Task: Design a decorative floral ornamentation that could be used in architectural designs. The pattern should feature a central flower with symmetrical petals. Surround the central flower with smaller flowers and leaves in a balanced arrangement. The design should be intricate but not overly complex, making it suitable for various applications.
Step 434:
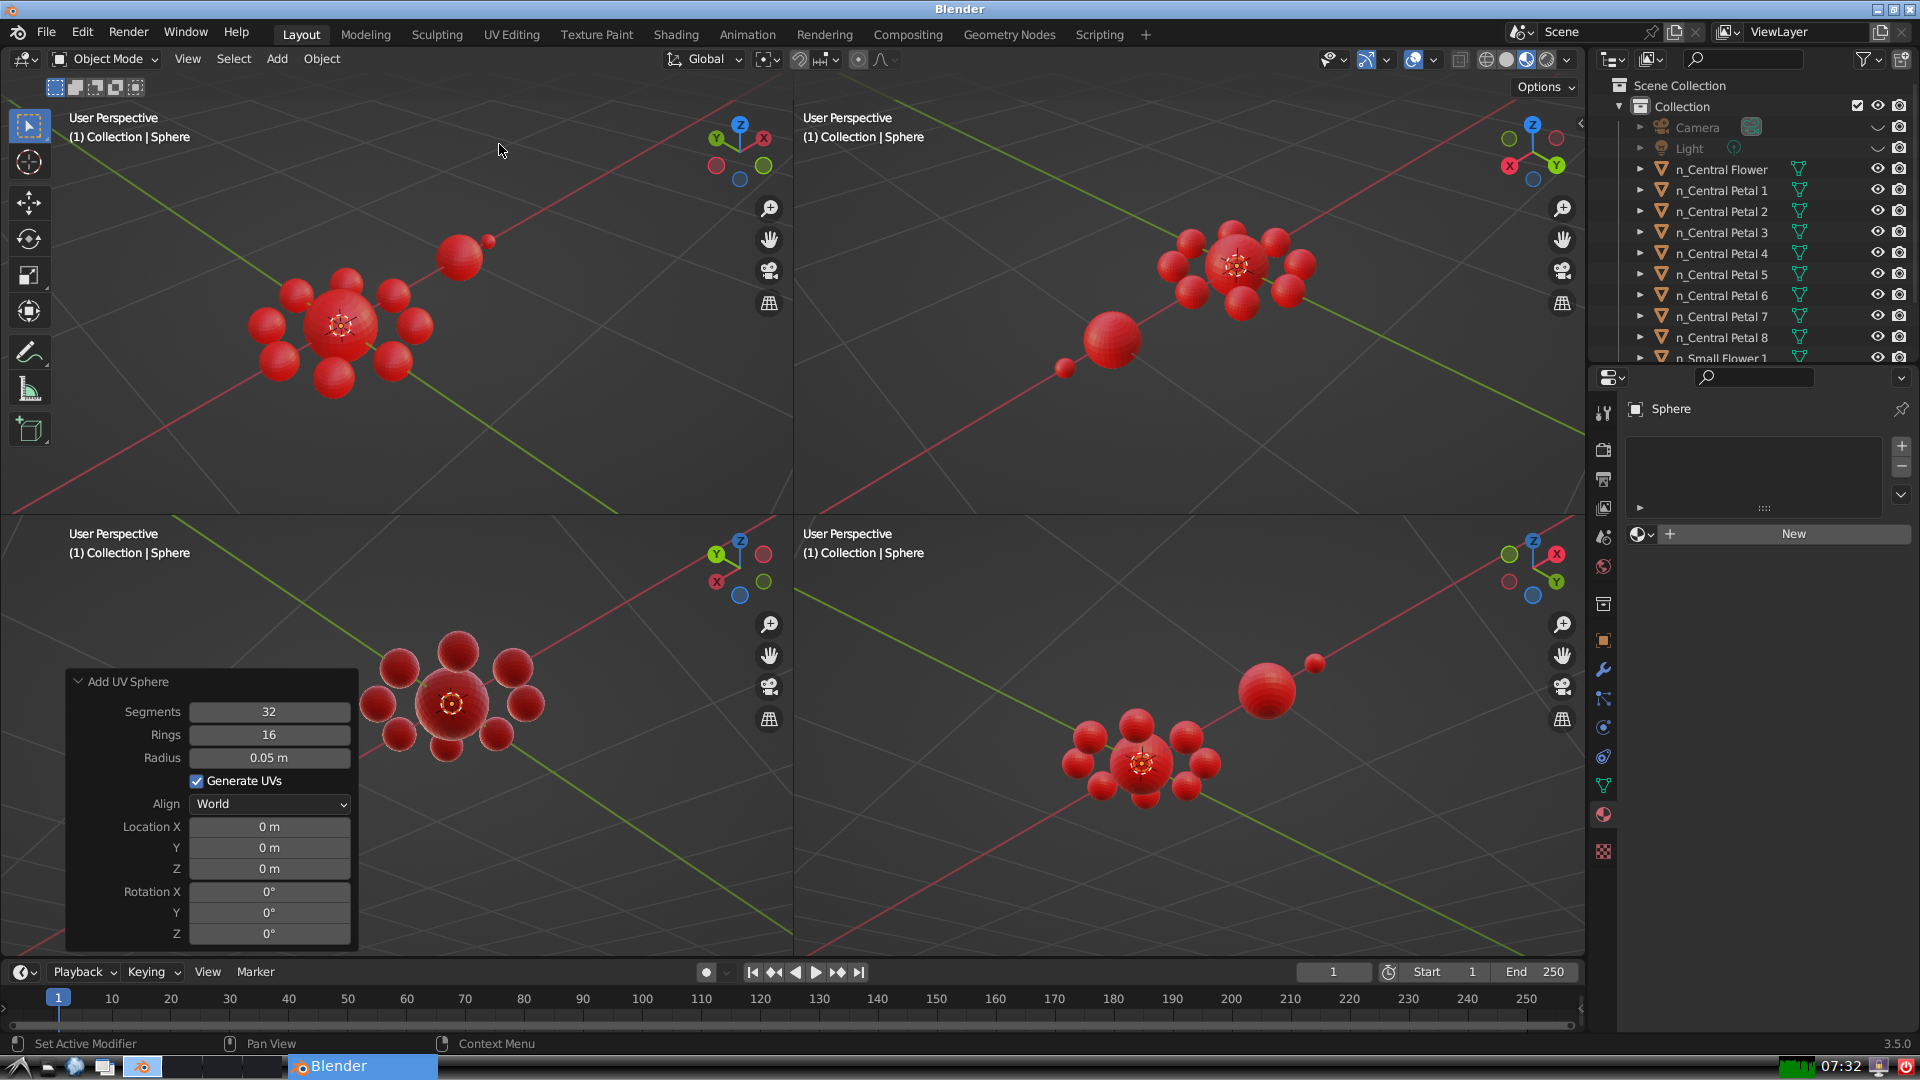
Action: {"mouse_move": [270, 758]}